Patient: sex M, age 52
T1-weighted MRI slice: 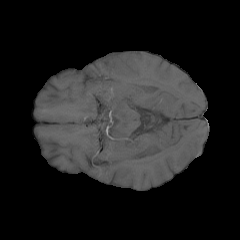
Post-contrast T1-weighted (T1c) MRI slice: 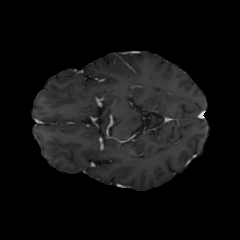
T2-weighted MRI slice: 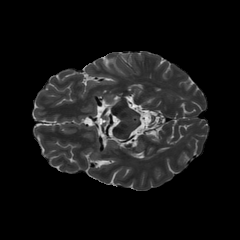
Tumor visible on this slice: no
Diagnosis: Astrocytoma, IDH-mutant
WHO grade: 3